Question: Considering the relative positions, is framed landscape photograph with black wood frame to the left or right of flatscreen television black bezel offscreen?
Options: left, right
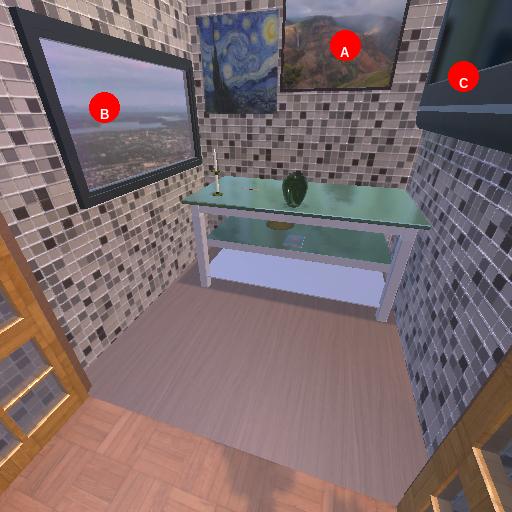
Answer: left